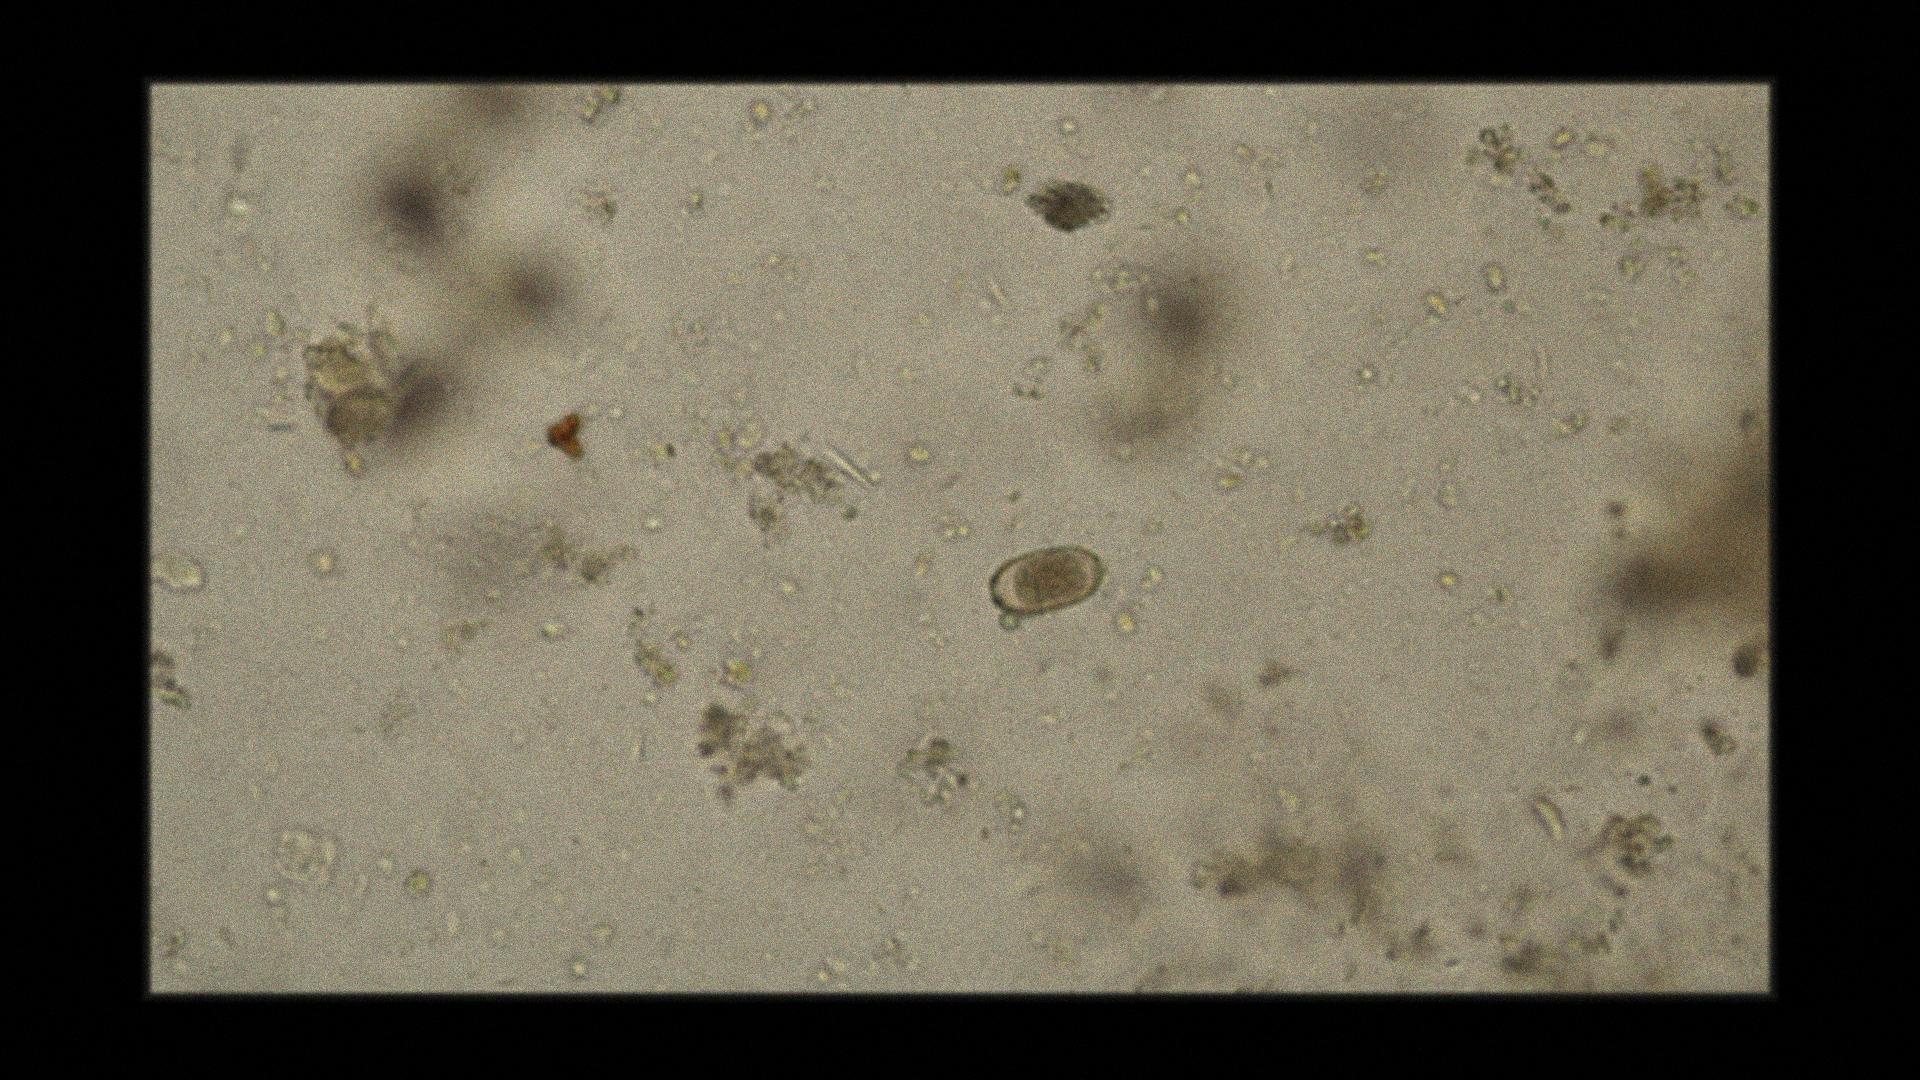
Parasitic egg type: Capillaria philippinensis